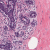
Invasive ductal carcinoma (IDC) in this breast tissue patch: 0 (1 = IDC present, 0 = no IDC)